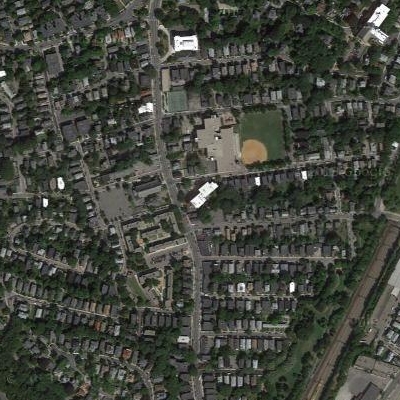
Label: Resident